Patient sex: M
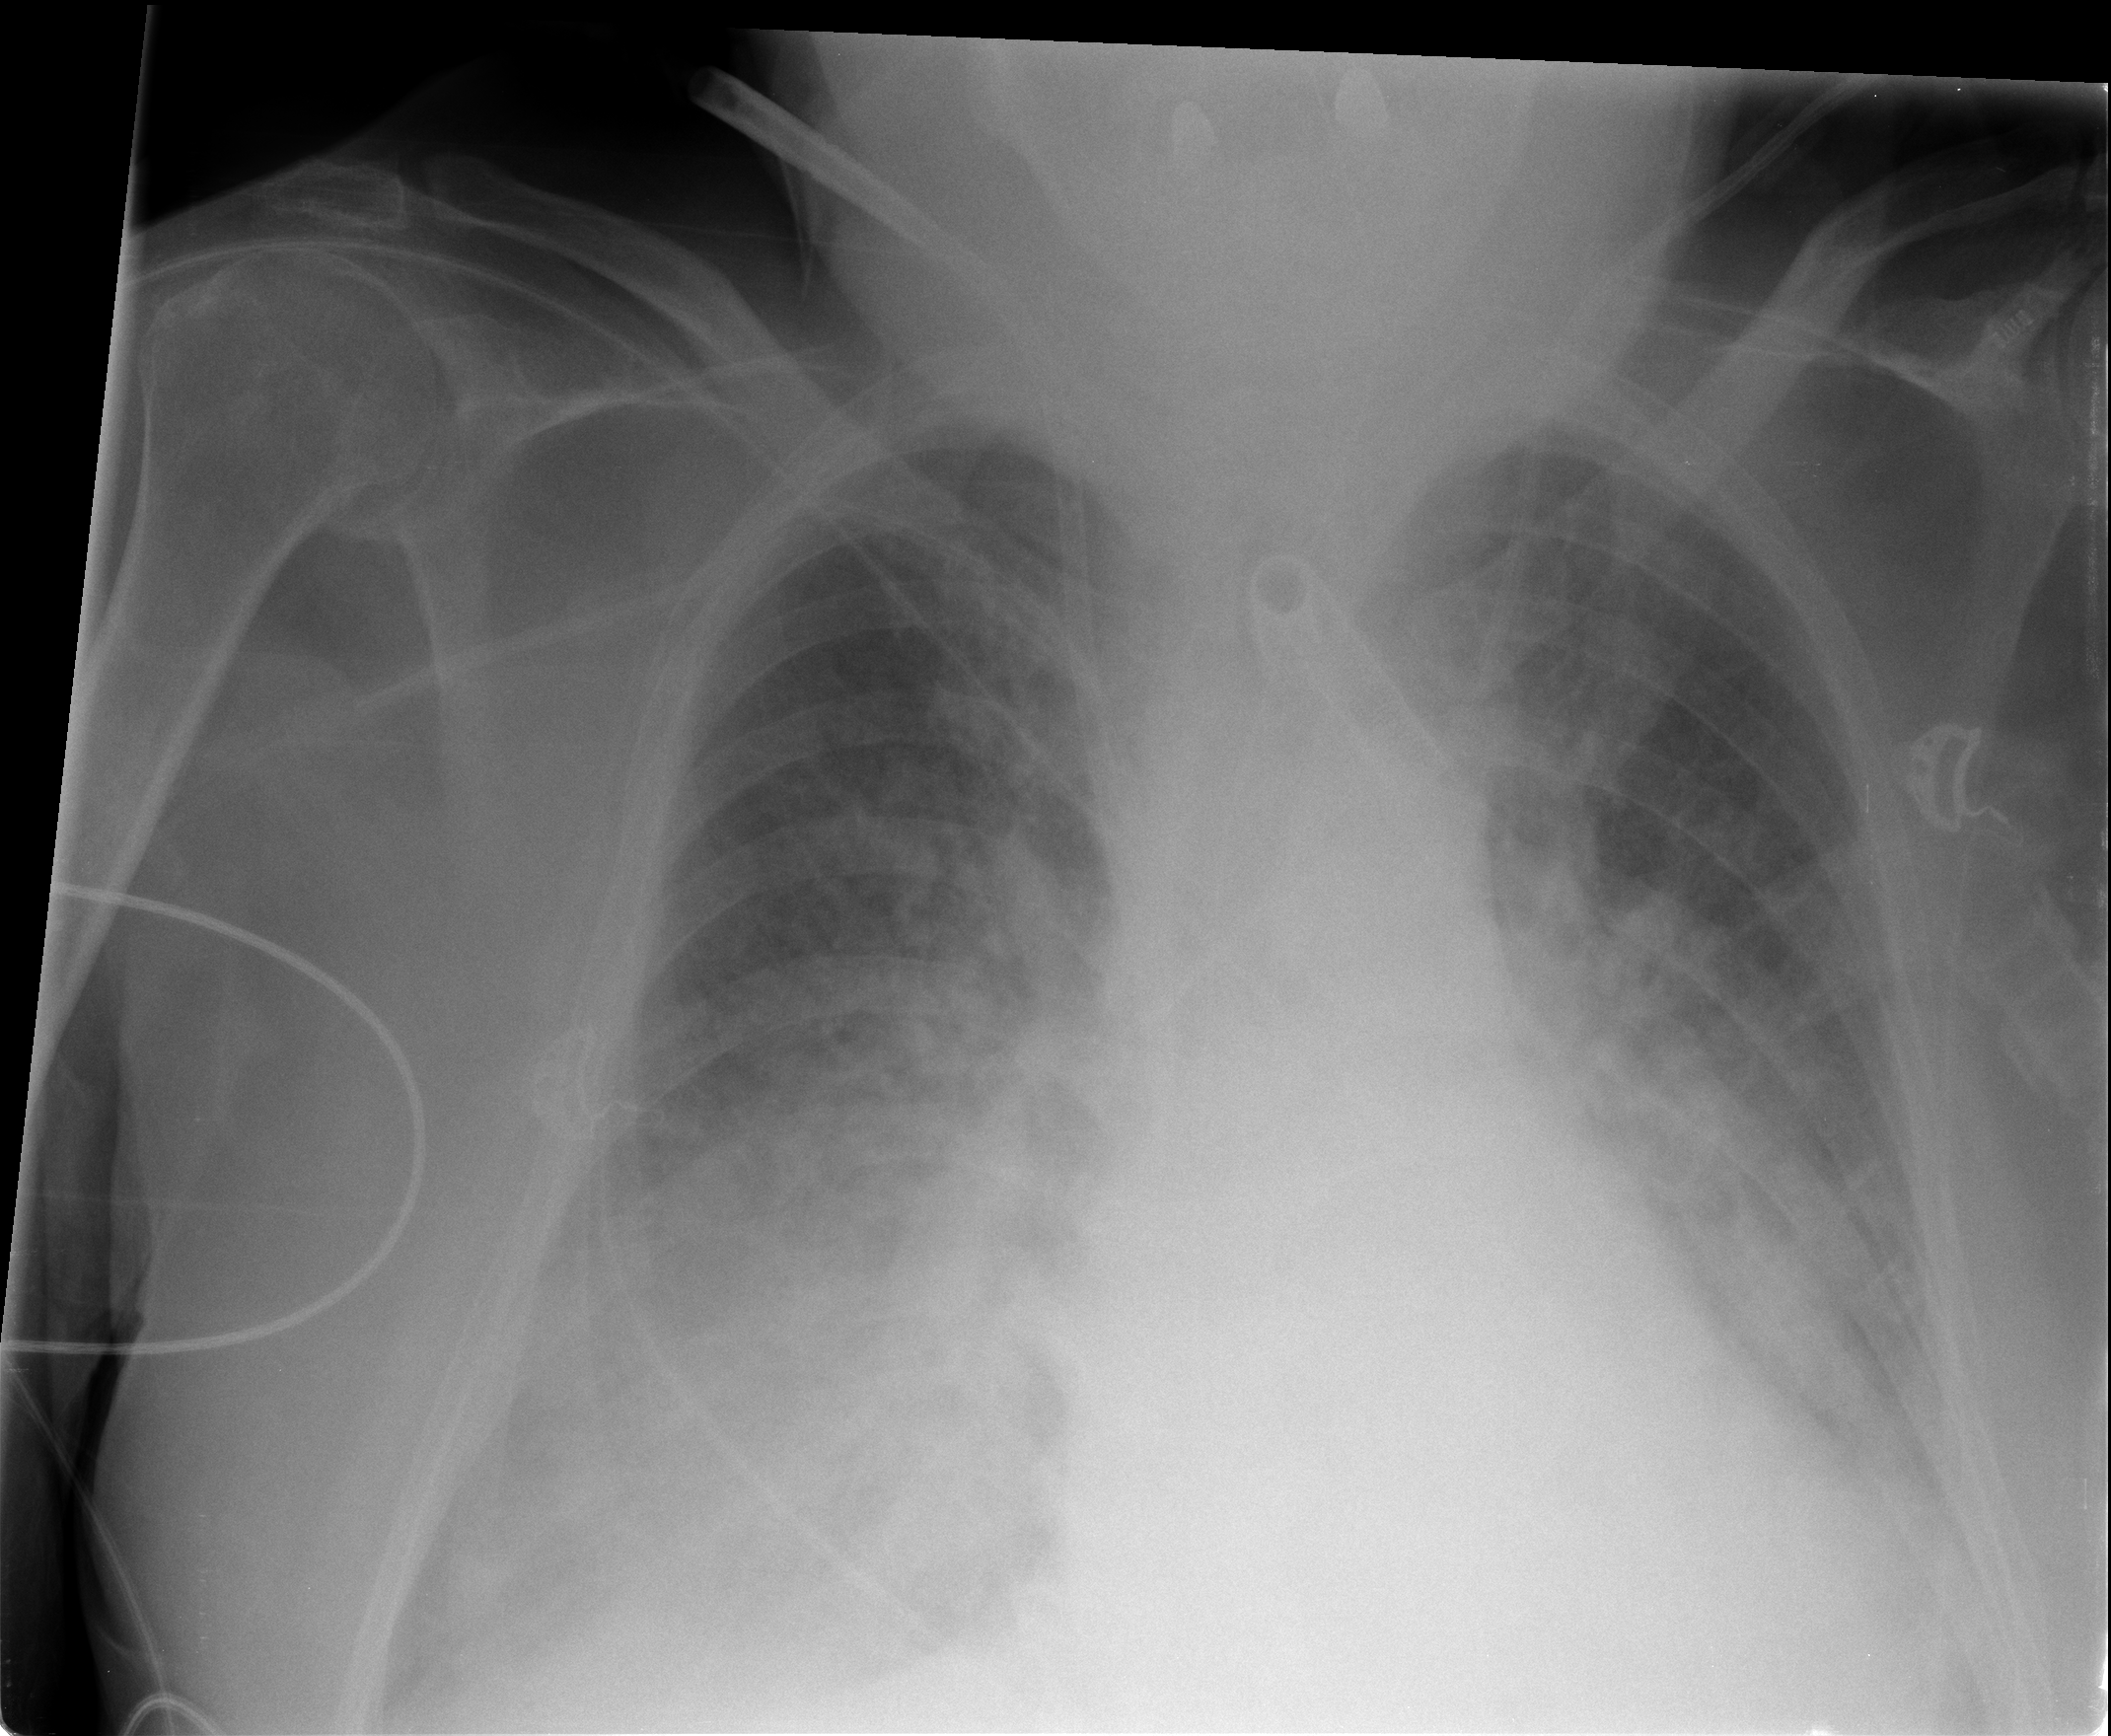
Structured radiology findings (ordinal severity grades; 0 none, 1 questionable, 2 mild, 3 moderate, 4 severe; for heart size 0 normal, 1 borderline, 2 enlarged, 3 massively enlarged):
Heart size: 0
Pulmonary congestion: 3
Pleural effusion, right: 2
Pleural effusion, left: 2
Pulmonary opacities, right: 3
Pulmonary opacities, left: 2
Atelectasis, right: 3
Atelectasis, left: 3